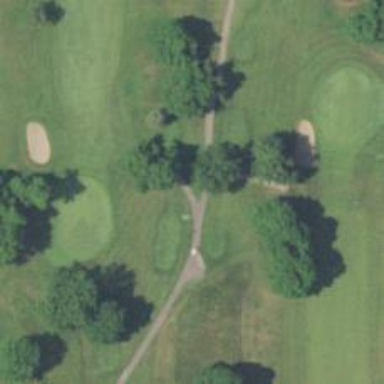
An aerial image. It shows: Path designated for golf carts.